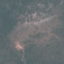
Land use / land cover: HerbaceousVegetation